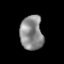
Tissue: prostate
Cell type: T cells
Senescence score: 0.3555
Nuclear area (px): 769
Mean DAPI intensity: 138.646